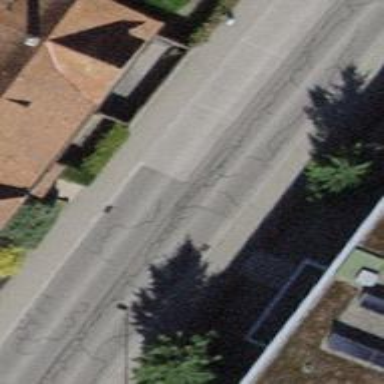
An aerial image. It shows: Platform for public transport. The platform is located by the road.